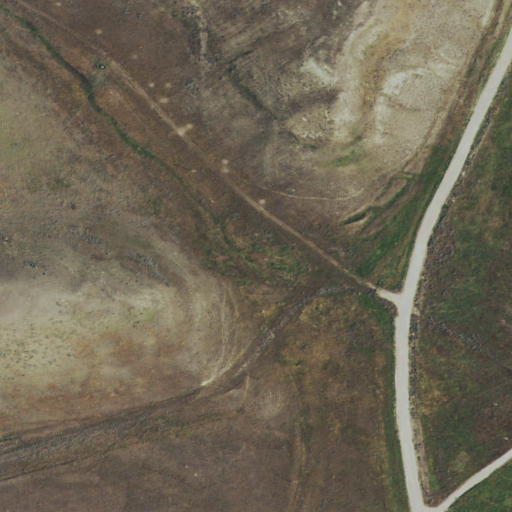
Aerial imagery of valley in Wyoming named Haley Draw containing shrub, grassland, and pasture